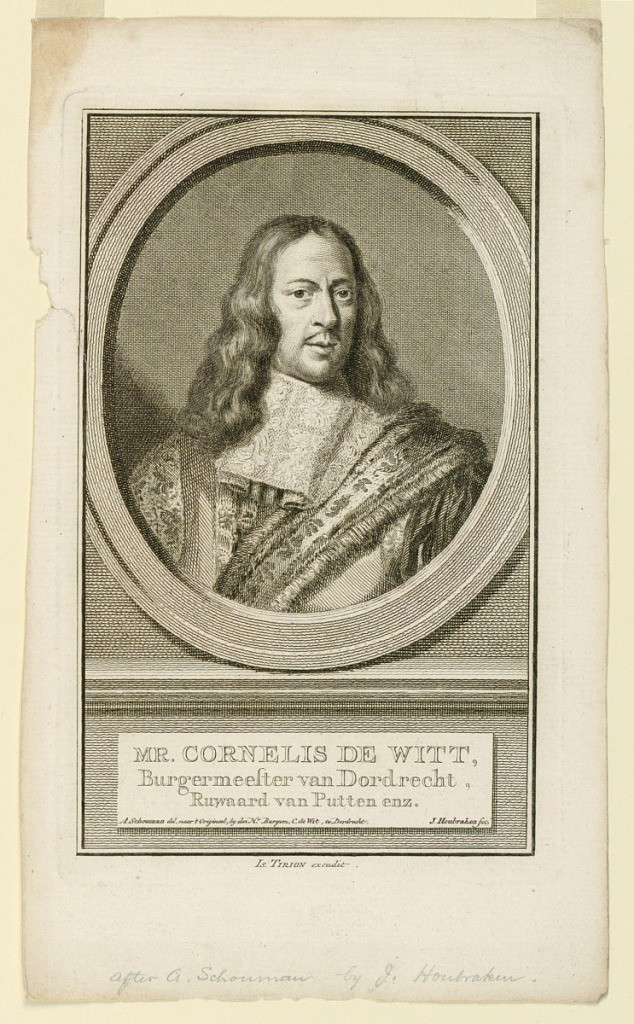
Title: Portrait of Cornelis de Witt
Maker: Jacobus Houbraken, Dutch, 1698 - 1780
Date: ca. 1760
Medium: Engraving on paper
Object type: Print
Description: Half-length portrait of the mayor of Dordrecht, in frontal view, head turned toward right in three-quarter view.